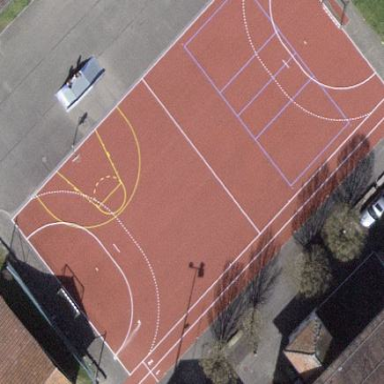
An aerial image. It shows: Multi-sport pitch with tartan surface.